Field crop: maize
Growth stage: 1
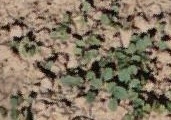
Species: convolvulus